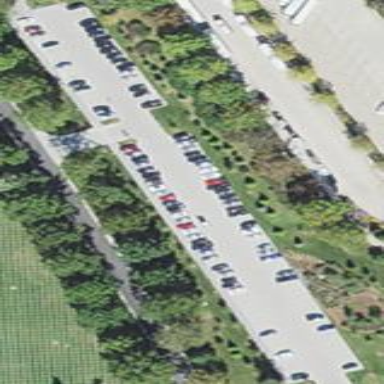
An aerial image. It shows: Concrete parking area.